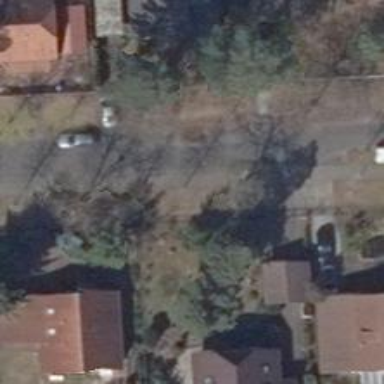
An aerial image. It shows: Asphalt road in residential area.